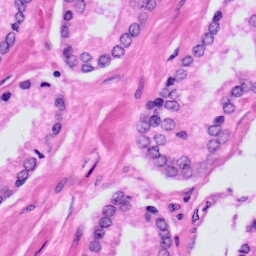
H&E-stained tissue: Prostate